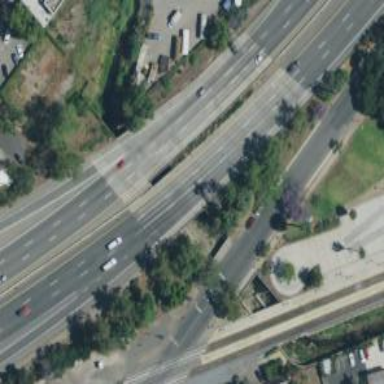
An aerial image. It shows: Motorway bridge with asphalt surface.